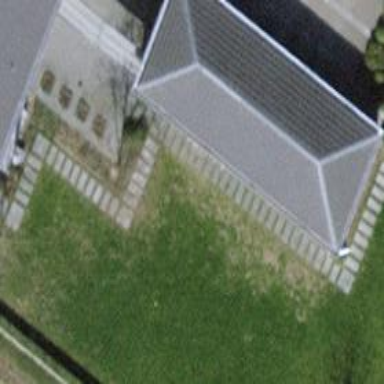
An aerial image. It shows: Group of garages.